Interaction volume radius: 5 \u00c5
Interaction volume height: 10 \u00c5
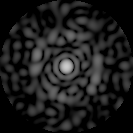
Disorder parameter: 0.8813